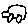
Label: car